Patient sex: M
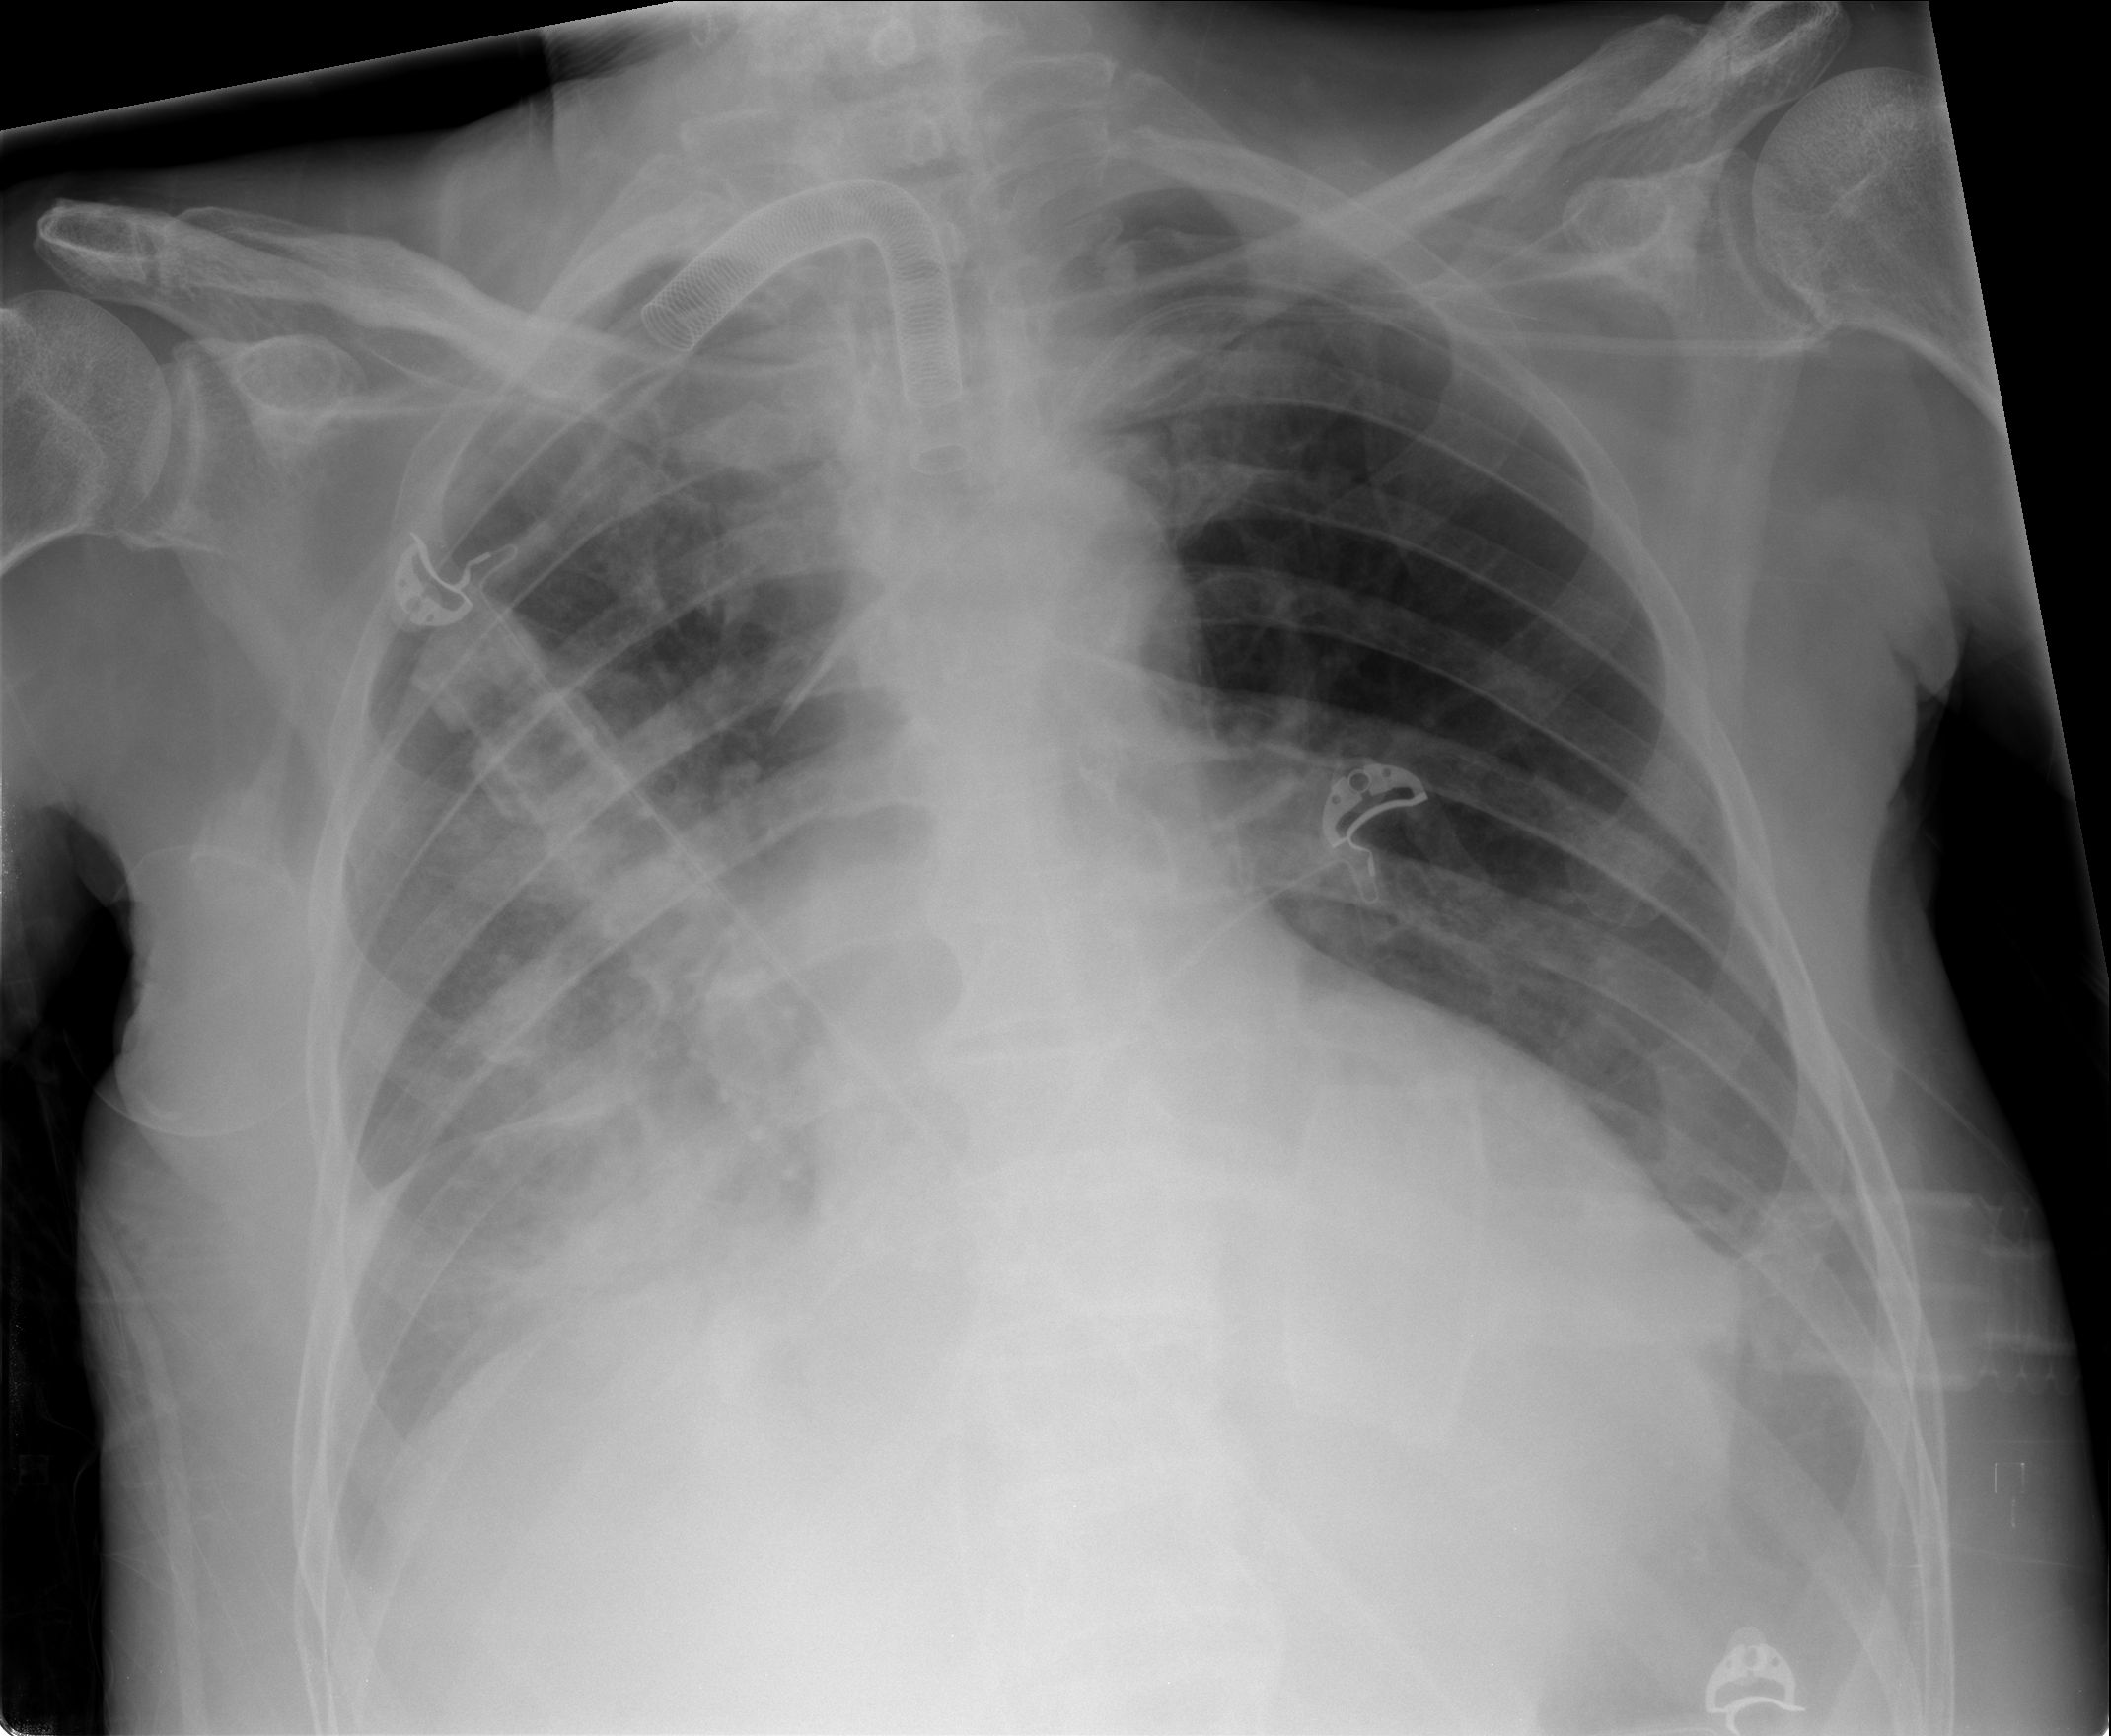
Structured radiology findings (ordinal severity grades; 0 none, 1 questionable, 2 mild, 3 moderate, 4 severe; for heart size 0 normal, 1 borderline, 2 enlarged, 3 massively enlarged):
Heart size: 2
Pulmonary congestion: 1
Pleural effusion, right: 3
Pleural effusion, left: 1
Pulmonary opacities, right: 1
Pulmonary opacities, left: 0
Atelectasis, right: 2
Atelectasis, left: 1